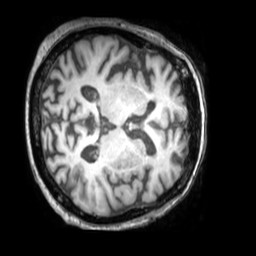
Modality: T1w
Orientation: axial
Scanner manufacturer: philips
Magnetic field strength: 3 T
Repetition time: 0.009885 s
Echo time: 0.004603 s